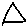
Label: triangle